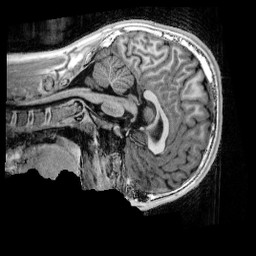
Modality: UNIT1_denoised
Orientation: sagittal
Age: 12
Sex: male
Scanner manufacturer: siemens
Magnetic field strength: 3 T
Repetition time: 4 s
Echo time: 0.00303 s